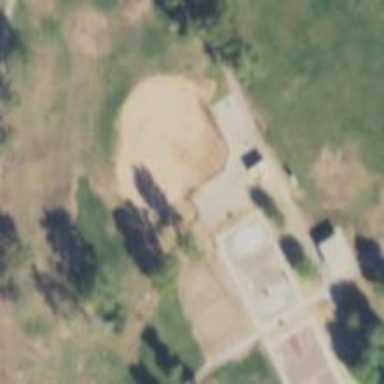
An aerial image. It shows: Baseball pitch for leisure land.